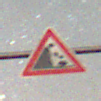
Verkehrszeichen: SteinschlagLinks
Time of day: Night
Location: Outdoor (Nature)
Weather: Clear
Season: NotSpecified
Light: Natural